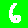
Digit: 6